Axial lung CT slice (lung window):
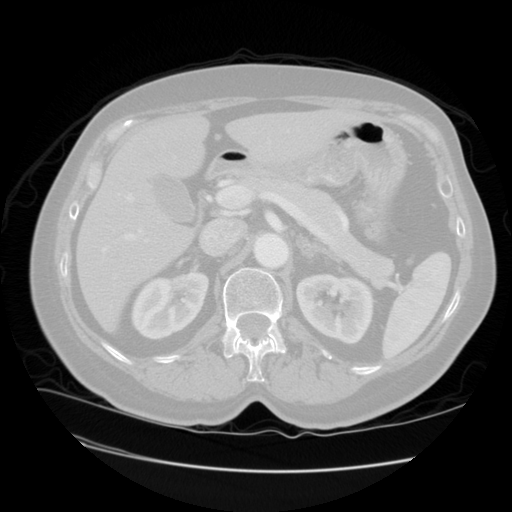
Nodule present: no